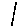
Label: line